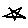
Label: star